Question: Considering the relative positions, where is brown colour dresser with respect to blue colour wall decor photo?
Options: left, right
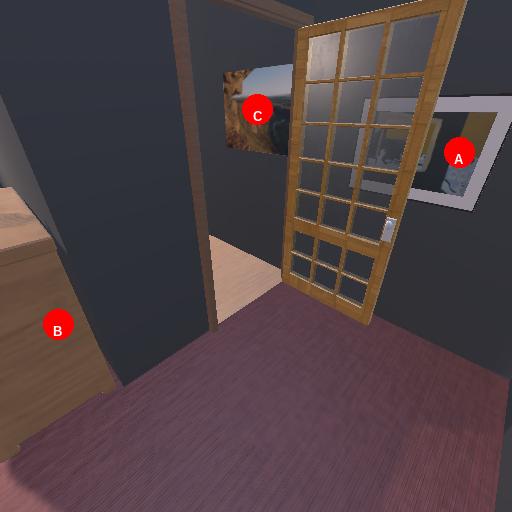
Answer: left